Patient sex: M
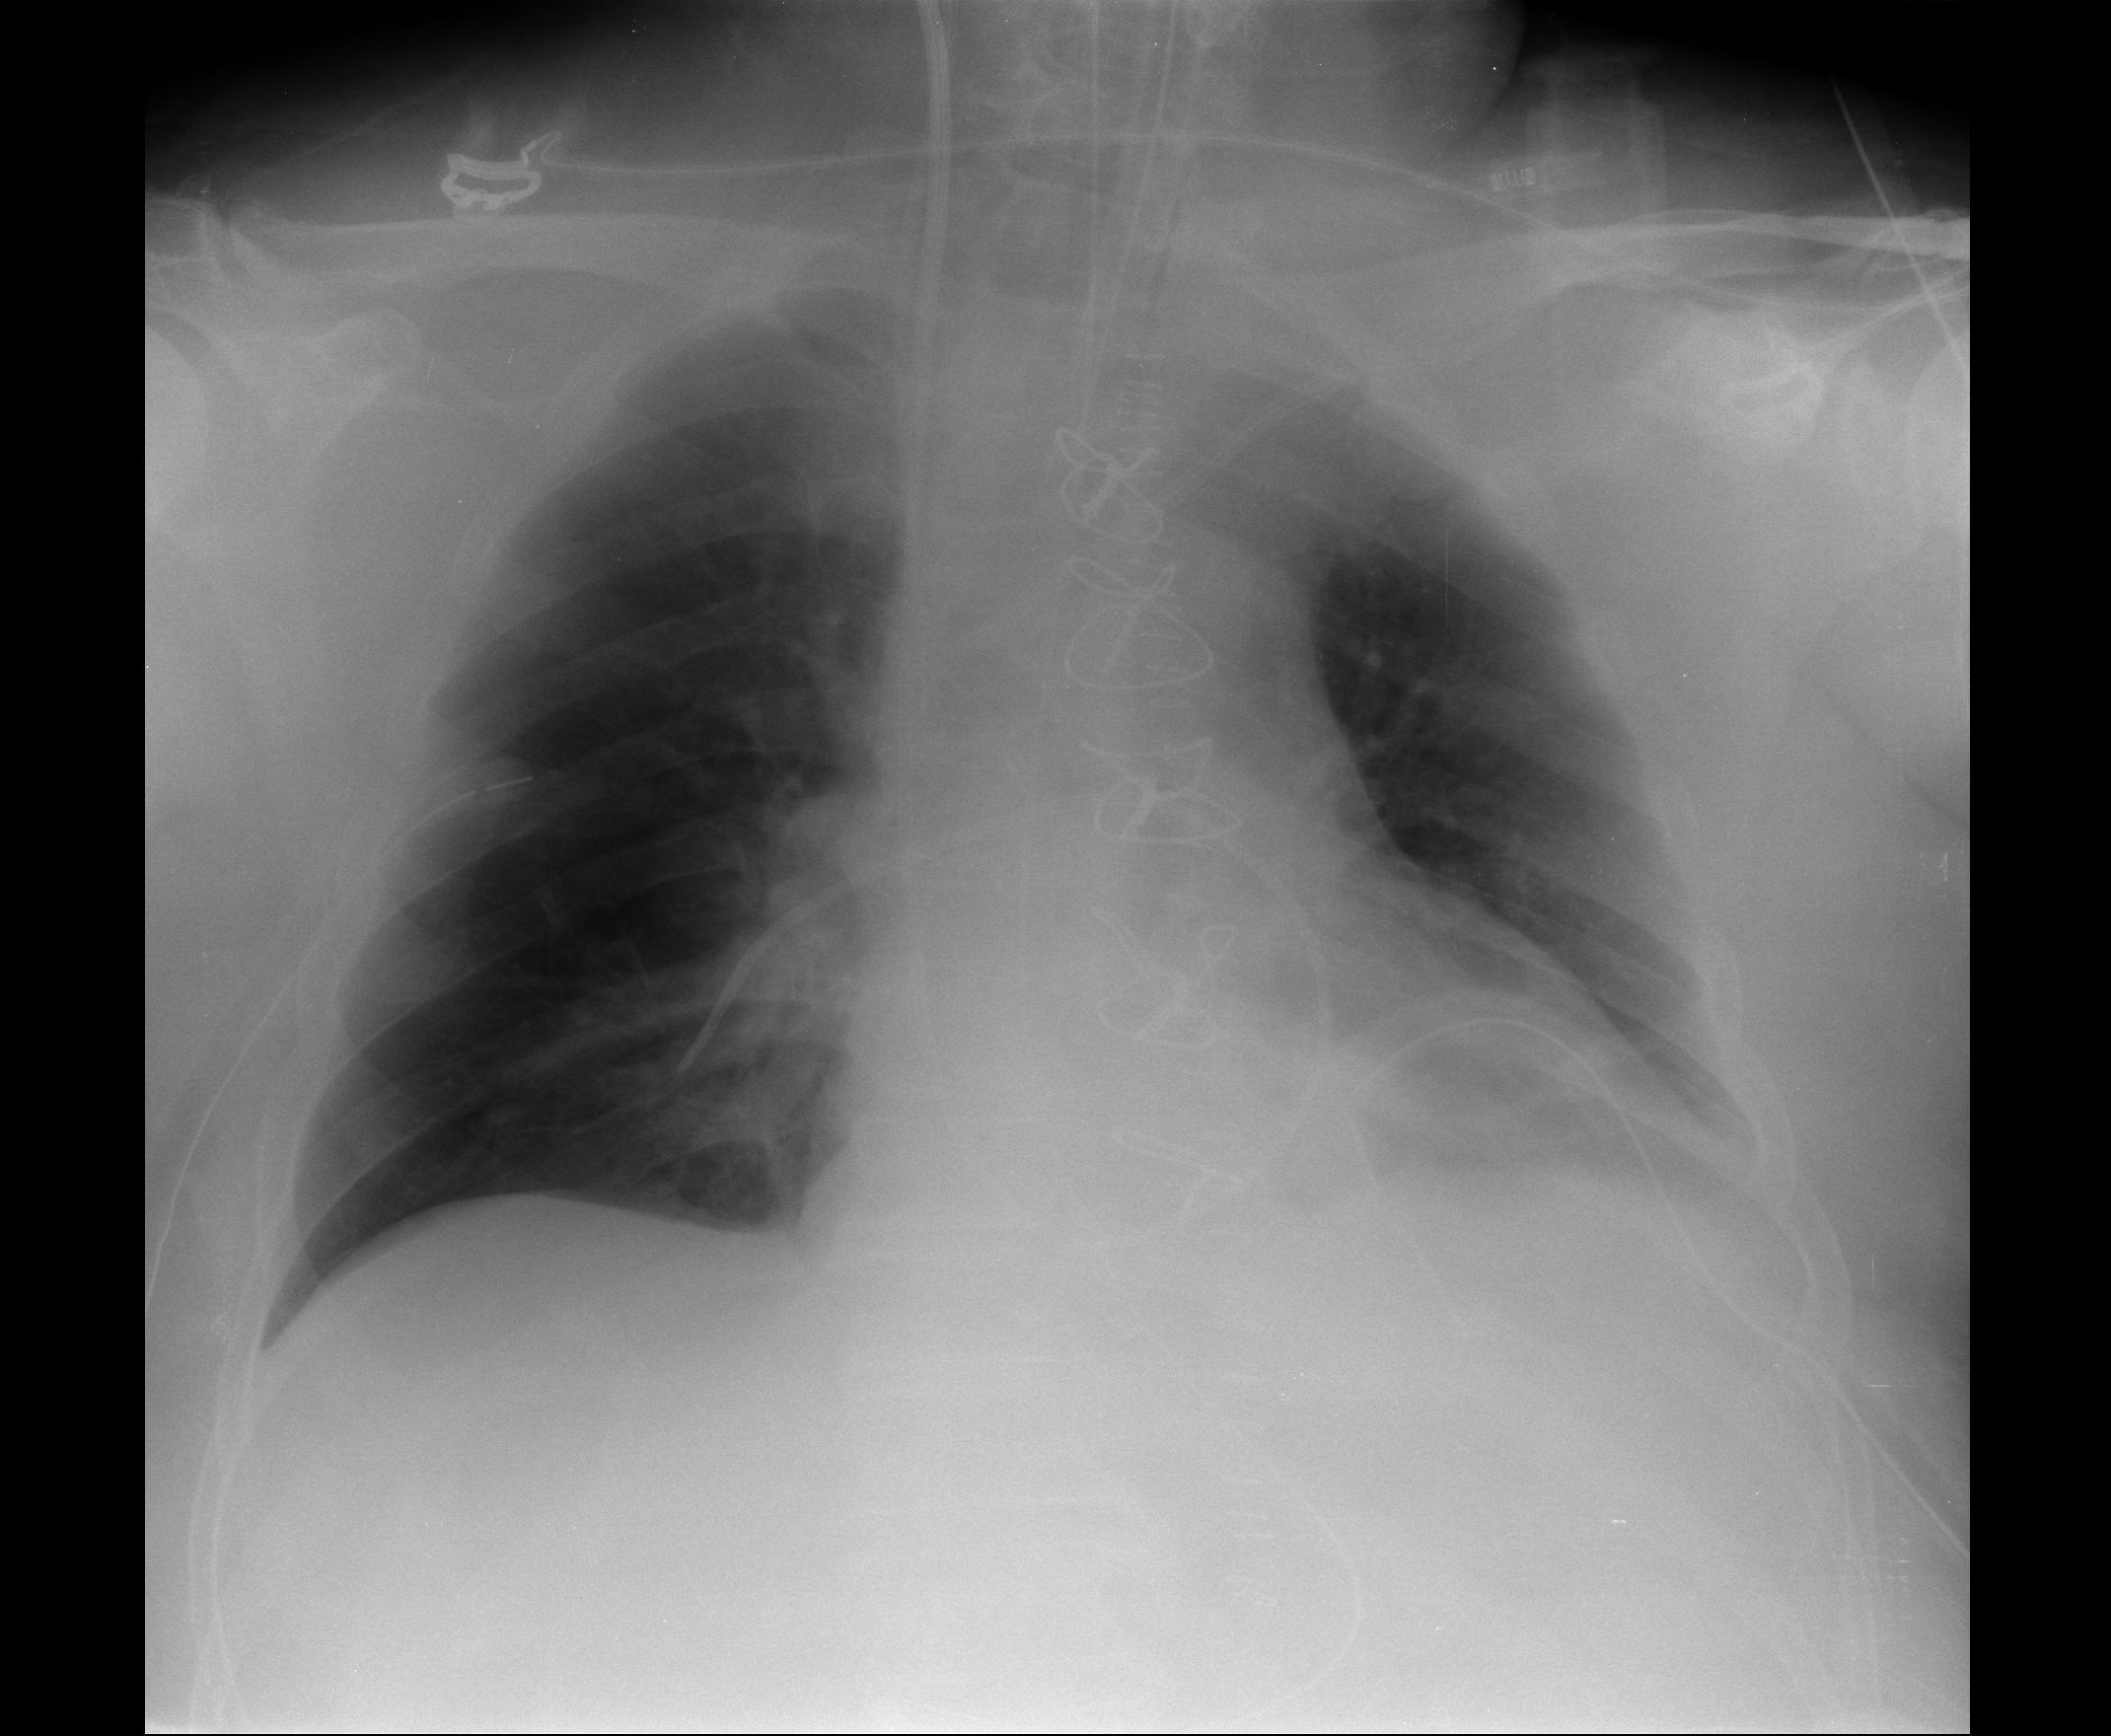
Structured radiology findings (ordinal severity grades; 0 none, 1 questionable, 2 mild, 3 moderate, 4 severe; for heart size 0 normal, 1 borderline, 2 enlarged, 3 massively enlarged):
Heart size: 2
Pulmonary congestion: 0
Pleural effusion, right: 0
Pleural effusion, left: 0
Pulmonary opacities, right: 0
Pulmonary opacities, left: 0
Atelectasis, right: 2
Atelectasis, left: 2